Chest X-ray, PA view. Patient: 40 years old, sex M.
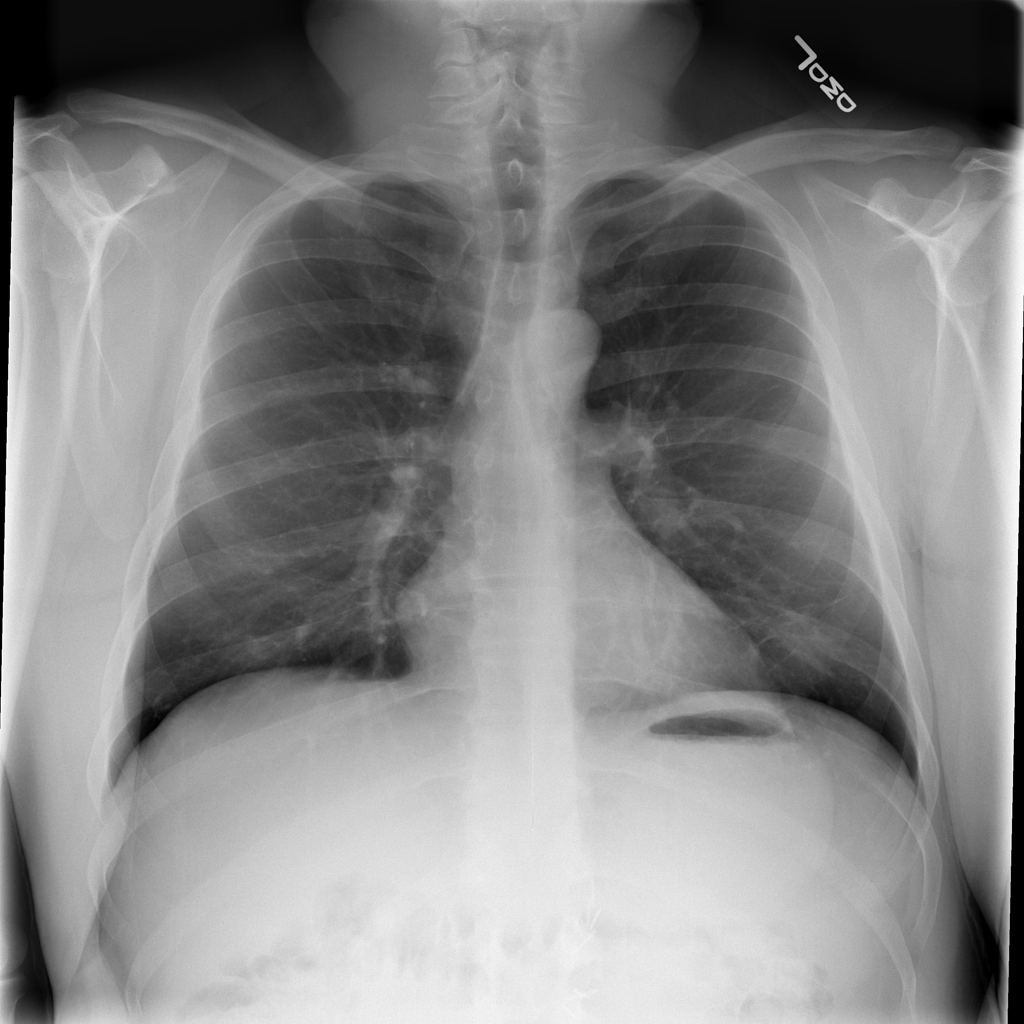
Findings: Atelectasis